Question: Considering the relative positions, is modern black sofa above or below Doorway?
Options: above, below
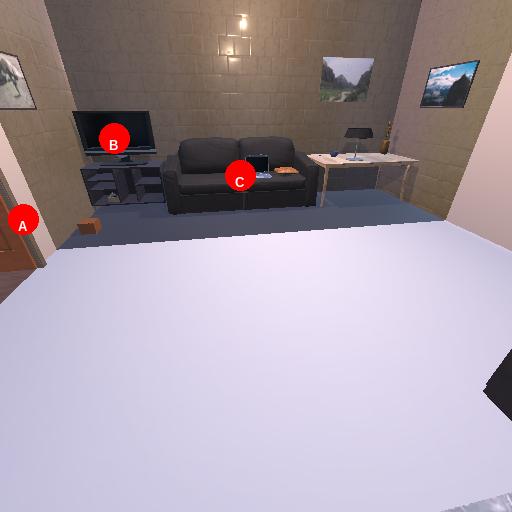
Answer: above